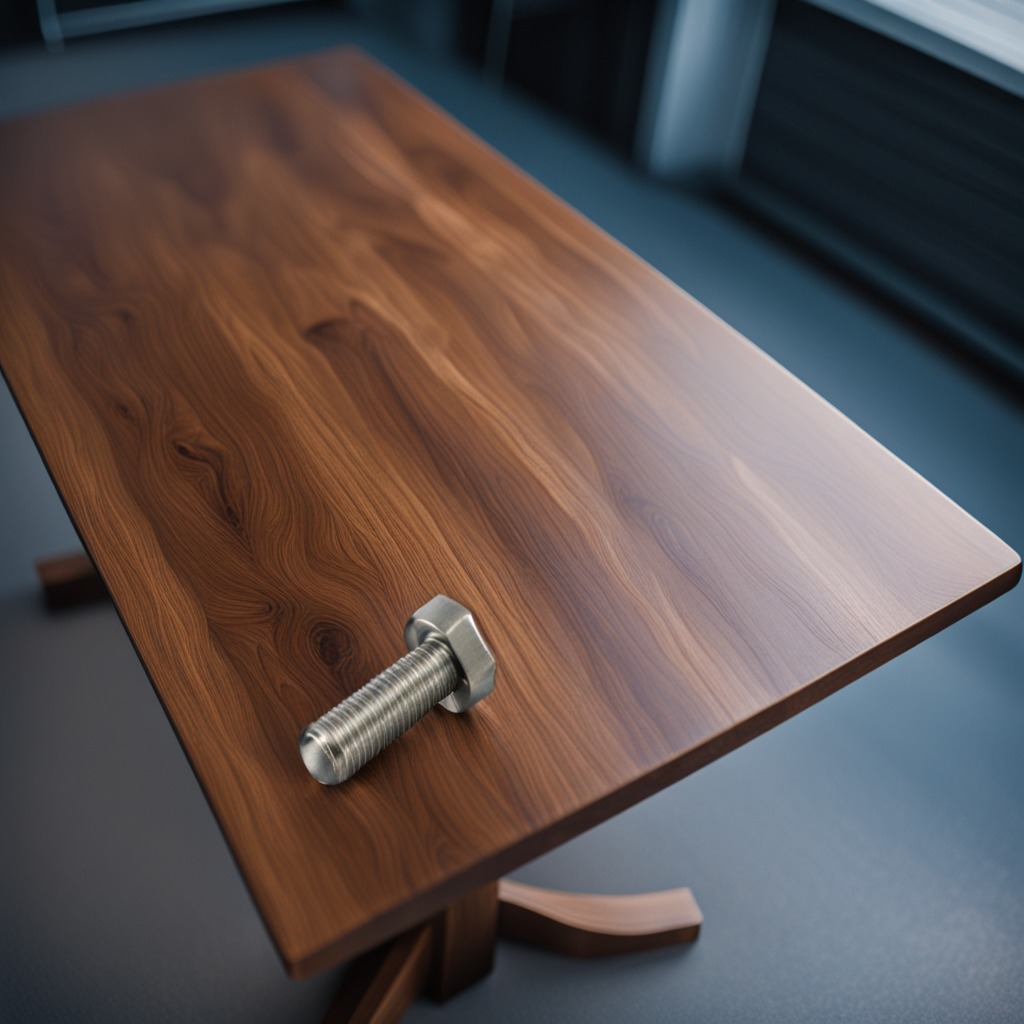
A metal screw is lying on the old table with faint burn marks in a small garage at twilight.